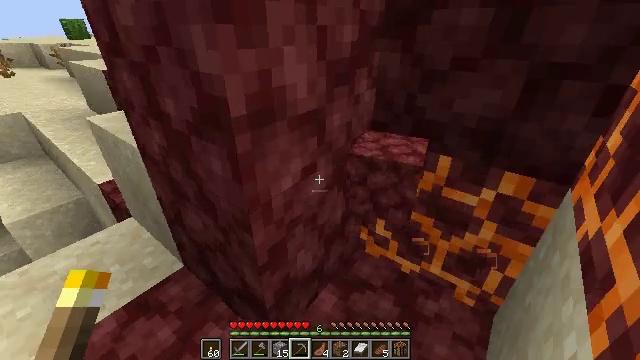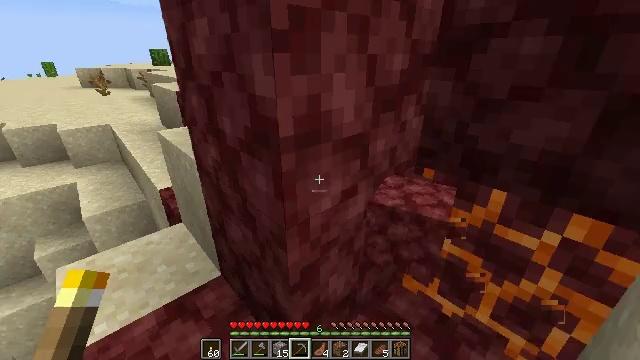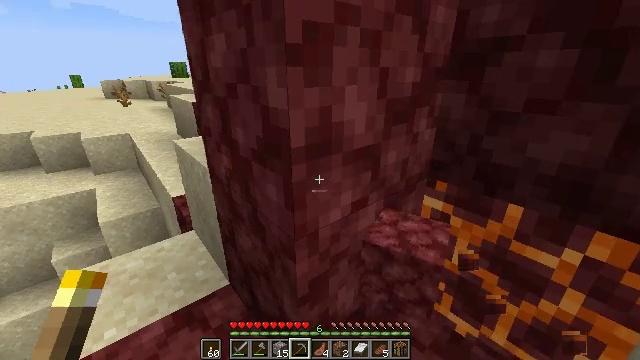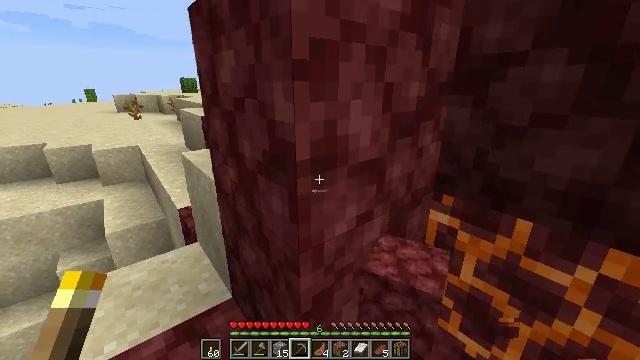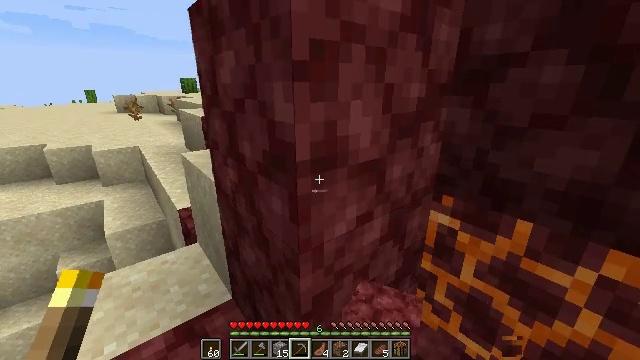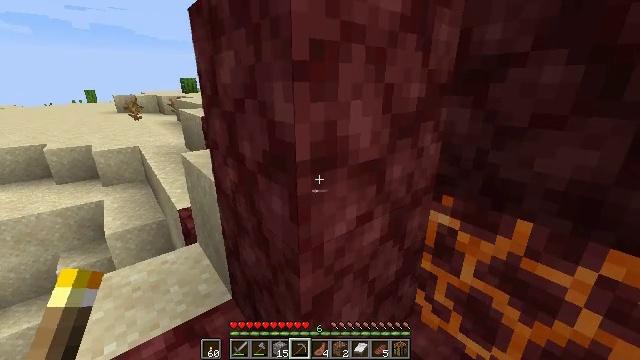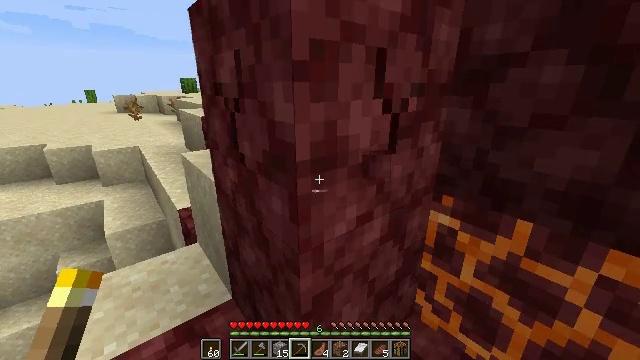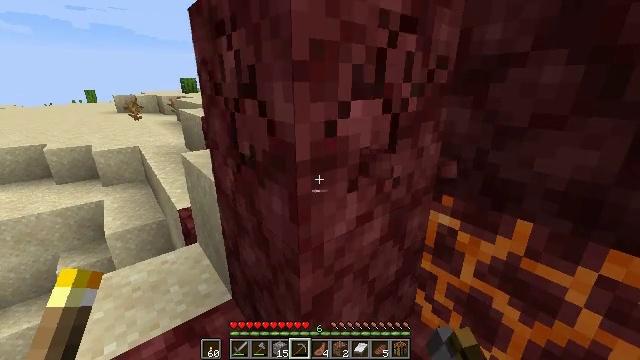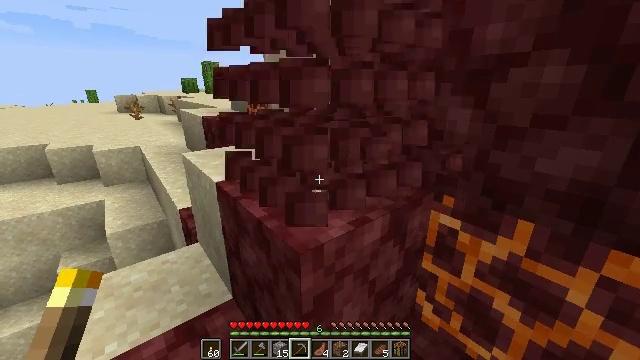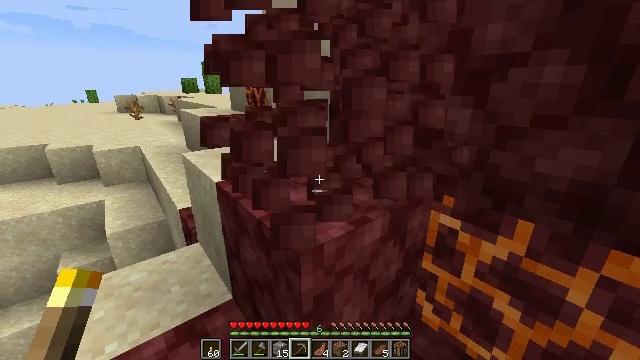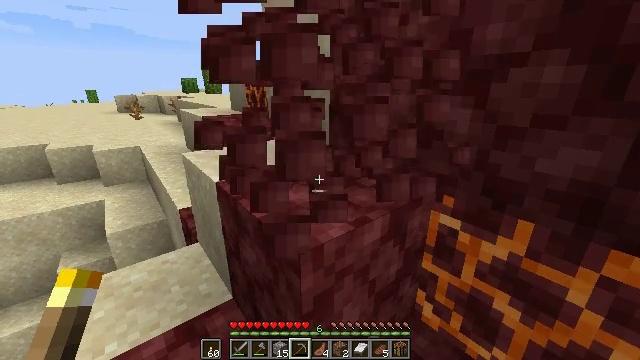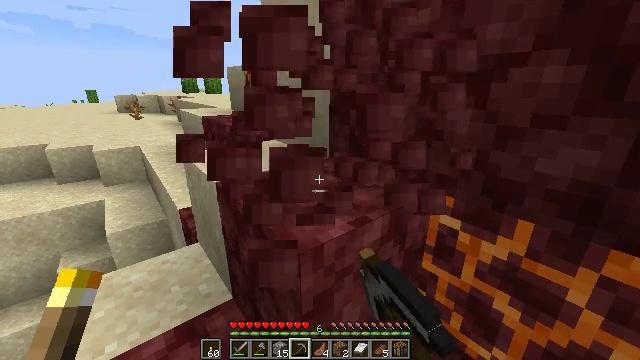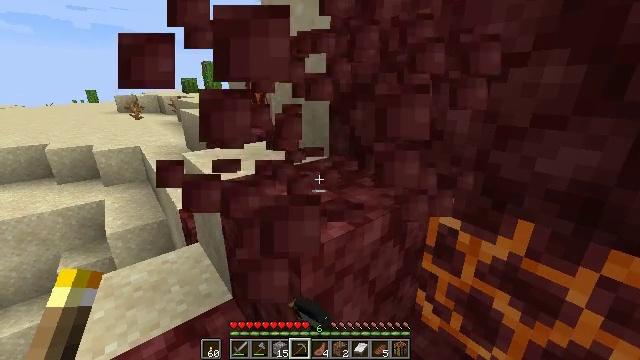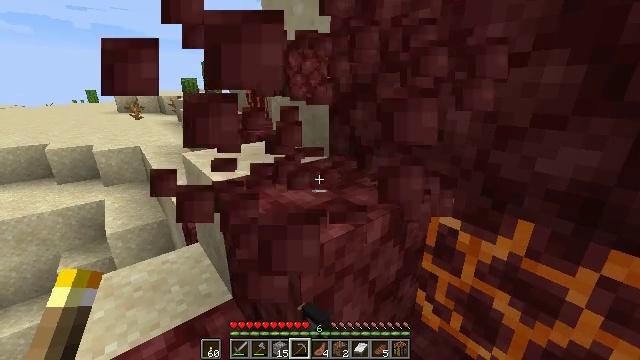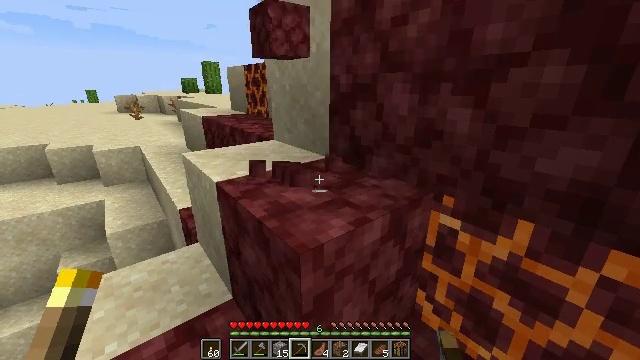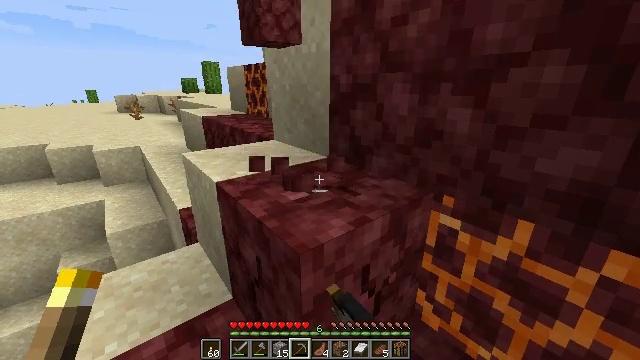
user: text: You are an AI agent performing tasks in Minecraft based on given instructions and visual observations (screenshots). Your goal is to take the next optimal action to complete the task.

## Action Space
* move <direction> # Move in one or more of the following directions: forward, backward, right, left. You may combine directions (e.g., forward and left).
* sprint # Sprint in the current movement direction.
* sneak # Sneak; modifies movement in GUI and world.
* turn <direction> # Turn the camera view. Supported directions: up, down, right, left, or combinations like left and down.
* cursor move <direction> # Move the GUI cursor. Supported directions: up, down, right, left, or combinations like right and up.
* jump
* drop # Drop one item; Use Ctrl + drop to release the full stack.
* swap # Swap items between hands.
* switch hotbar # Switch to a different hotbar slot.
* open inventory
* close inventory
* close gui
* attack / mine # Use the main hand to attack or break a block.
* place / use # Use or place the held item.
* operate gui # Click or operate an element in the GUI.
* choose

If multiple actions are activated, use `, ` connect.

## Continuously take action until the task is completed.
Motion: motion action
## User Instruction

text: Dig up netherrack with a pickaxe.
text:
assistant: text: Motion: turn left and up
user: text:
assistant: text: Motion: turn left and up
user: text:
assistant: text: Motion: turn left and up
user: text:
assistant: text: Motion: no_op
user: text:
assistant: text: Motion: no_op
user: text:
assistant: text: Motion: attack / mine
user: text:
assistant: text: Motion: attack / mine
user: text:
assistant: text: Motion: attack / mine
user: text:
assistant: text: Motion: attack / mine
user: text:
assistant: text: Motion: attack / mine
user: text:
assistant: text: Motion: attack / mine
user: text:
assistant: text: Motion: attack / mine
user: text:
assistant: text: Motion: attack / mine
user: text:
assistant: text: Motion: attack / mine
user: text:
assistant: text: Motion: attack / mine
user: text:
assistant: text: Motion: attack / mine
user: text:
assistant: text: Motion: turn down
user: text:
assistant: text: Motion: turn left and down
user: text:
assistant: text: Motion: turn down
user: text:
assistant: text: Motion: turn down
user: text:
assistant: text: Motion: attack / mine
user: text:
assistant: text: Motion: attack / mine
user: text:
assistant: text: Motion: attack / mine
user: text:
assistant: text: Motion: attack / mine
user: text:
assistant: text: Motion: attack / mine
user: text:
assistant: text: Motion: attack / mine
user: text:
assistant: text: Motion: attack / mine
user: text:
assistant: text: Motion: attack / mine
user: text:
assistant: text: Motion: attack / mine
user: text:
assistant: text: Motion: no_op